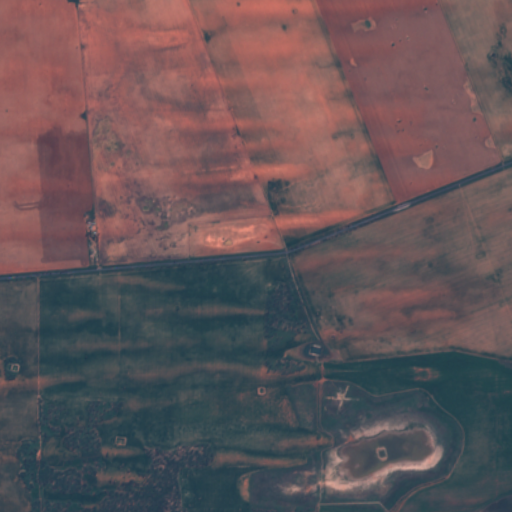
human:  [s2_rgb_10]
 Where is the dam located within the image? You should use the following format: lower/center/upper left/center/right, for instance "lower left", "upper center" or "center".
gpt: The dam is located in the lower right of the image.
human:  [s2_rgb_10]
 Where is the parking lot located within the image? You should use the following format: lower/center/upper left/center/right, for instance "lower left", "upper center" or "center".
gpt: The parking lot is located in the center right of the image.
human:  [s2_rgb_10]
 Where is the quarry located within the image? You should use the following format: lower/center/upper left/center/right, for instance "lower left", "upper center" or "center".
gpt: The quarry is located in the center of the image.
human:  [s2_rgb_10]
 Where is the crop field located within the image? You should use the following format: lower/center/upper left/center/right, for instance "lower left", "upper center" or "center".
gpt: There is no crop field in the image.